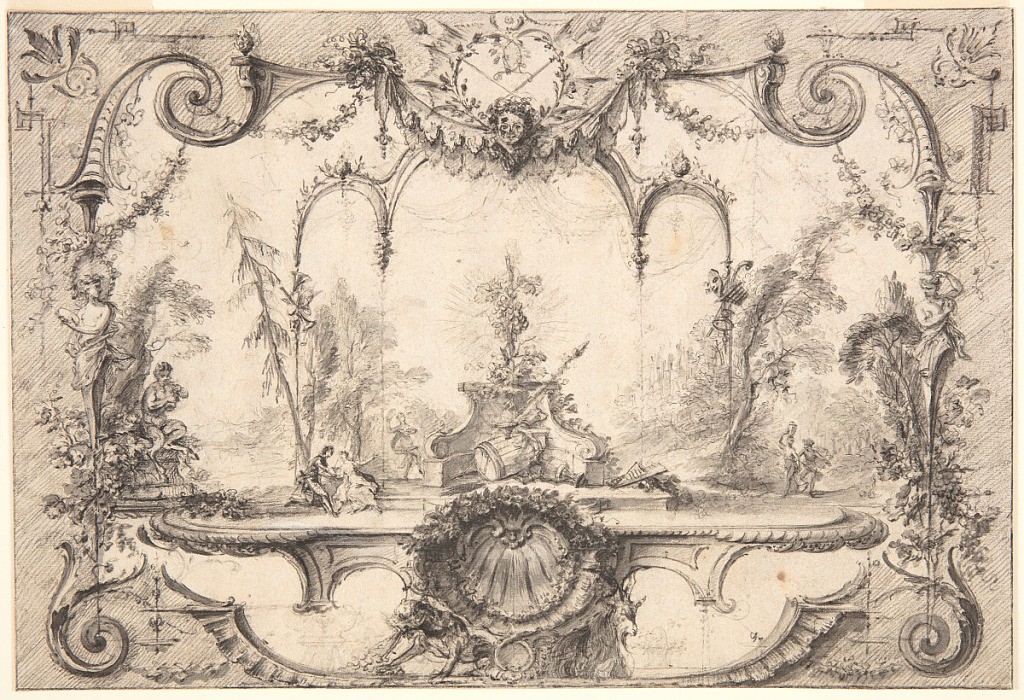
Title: Gardens of Bacchus
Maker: Gabriel Huquier, French, 1695–1772
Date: ca. 1730
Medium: Black chalk, brush and black ink, wash, traces of stylus on thick white laid paper, lined
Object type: Drawing
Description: In the center, and altar with symbols of the grape, with groups of figures at either side, is set in a landscape, framed by a triple hanging arch. Below, a double shell with a dog and a goat; arabesque framework composed of herms, masks, garlands and bat-wing ornamentation. (RPW '61).